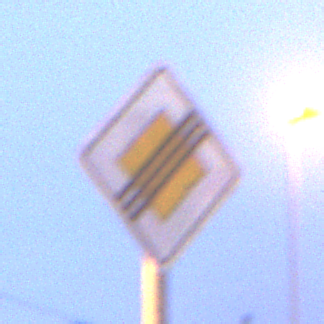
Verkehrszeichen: EndeVorfahrtsstrasse
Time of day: Night
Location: Outdoor (Urban)
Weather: PartlyCloudy
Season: NotSpecified
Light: Artificial